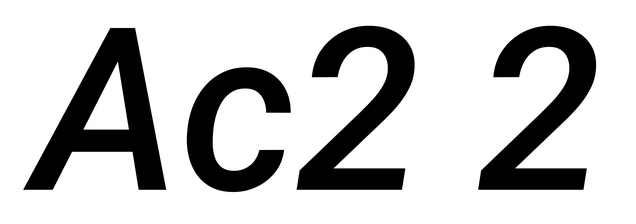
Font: Roboto-Italic_Medium_Italic